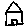
Label: house